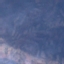
Land use / land cover: HerbaceousVegetation